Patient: sex M, age 21
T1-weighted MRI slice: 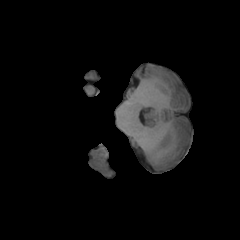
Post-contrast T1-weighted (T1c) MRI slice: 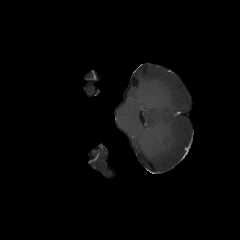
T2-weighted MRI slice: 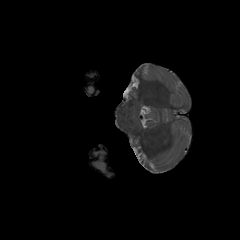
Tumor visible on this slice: no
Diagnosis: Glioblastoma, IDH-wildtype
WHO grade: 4